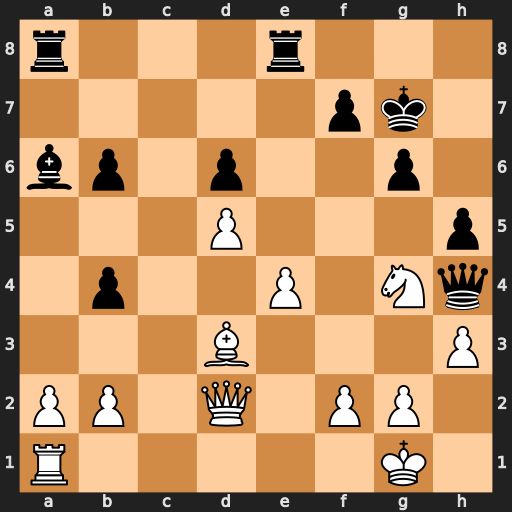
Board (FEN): r3r3/5pk1/bp1p2p1/3P3p/1p2P1Nq/3B3P/PP1Q1PP1/R5K1
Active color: w
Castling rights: -
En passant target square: -
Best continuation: Qh6+ Kg8 e5 hxg4 Qxh4